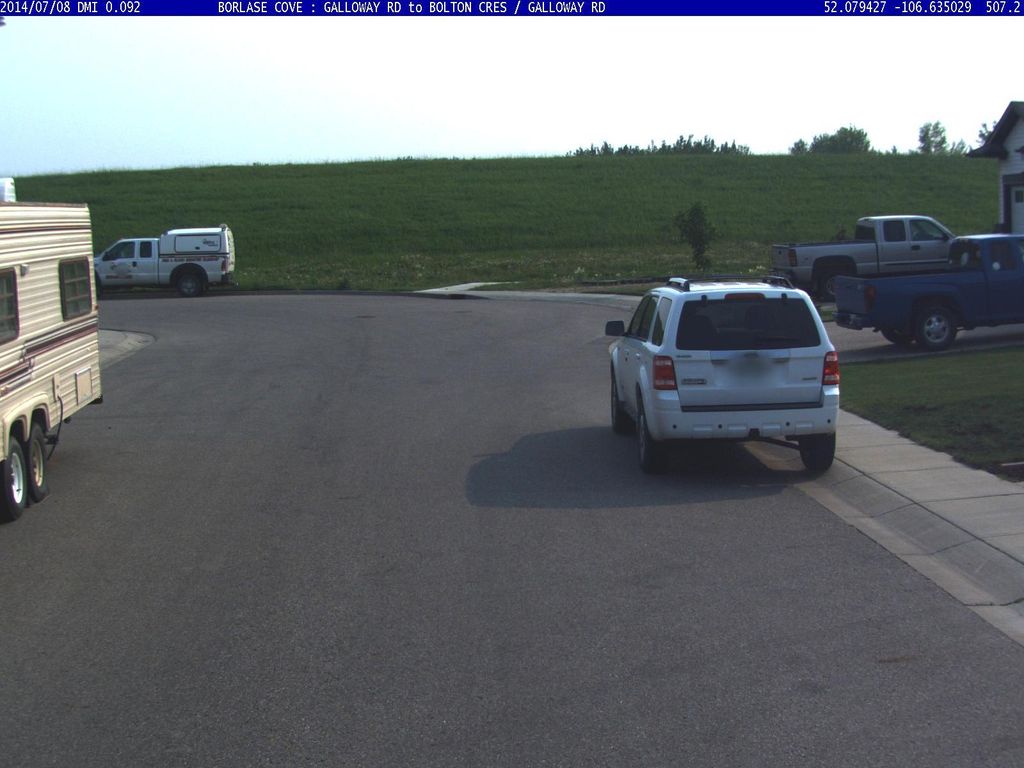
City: saskatoon